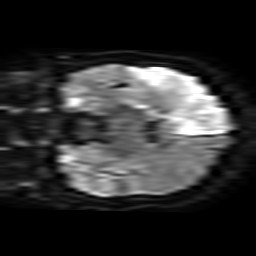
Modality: TRACE
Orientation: coronal
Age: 55
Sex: female
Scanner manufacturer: philips
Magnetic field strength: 3 T
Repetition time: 4.063 s
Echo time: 0.05933 s